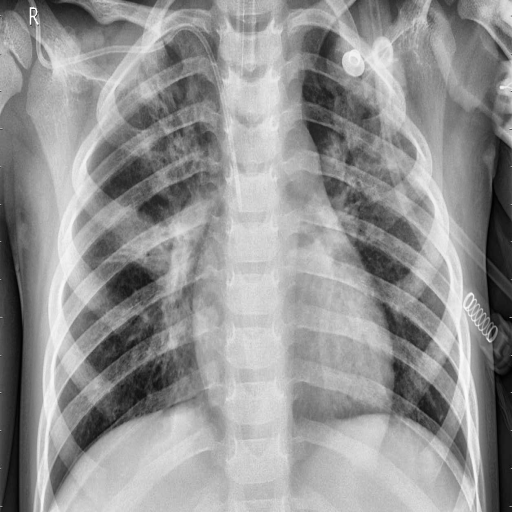
Finding: PNEUMONIA